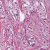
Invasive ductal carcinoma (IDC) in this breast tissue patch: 1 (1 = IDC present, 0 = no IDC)